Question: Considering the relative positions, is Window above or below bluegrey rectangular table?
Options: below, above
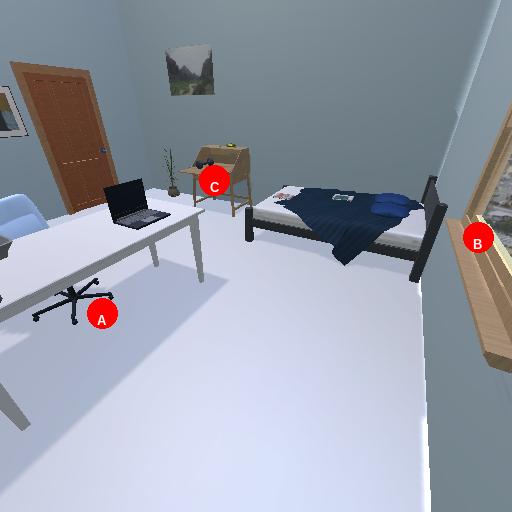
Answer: below